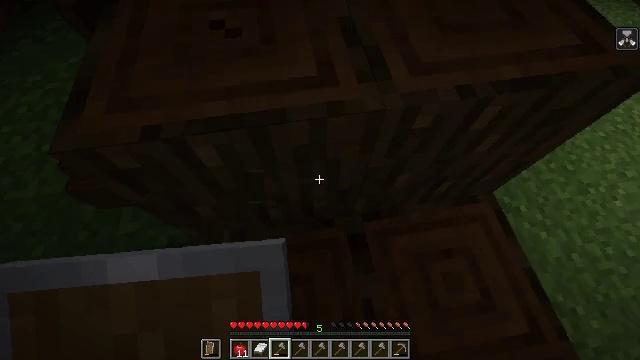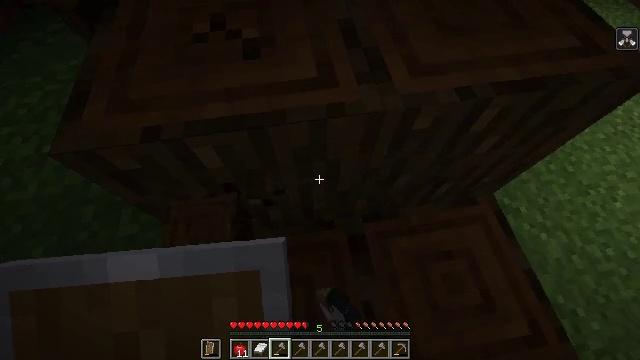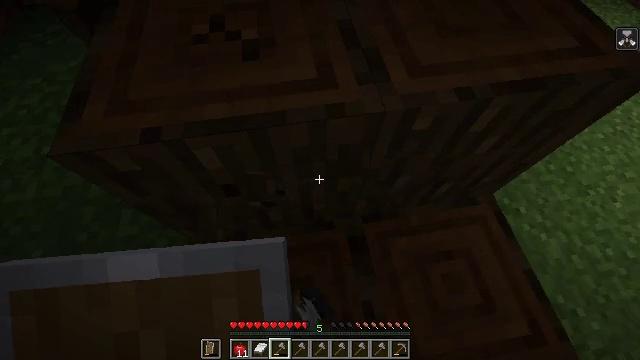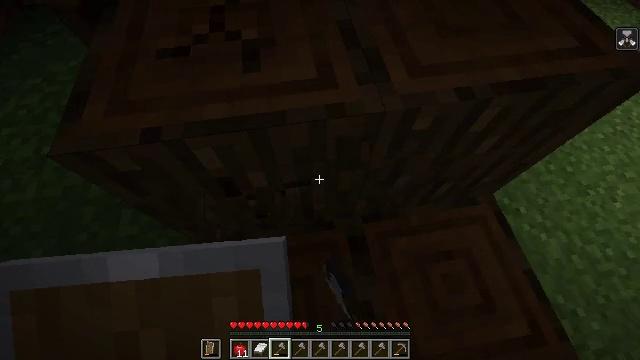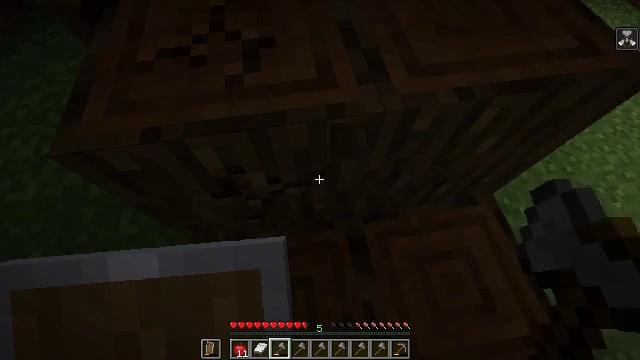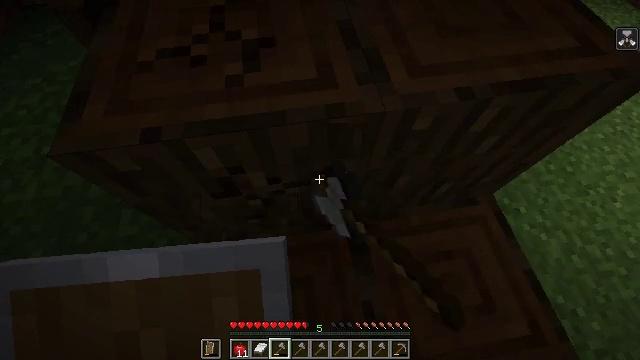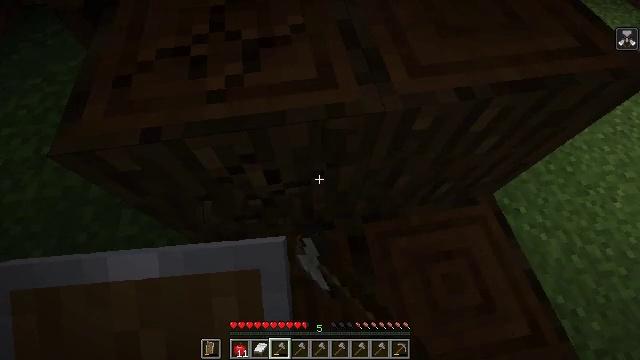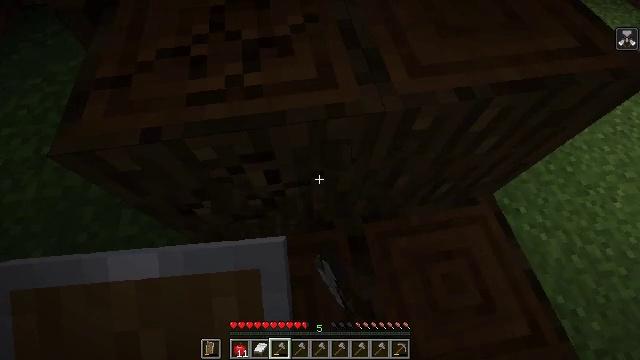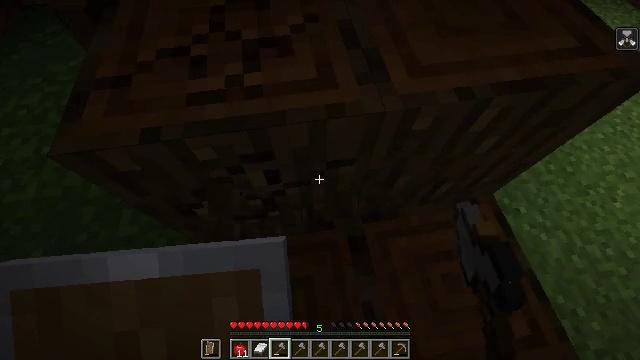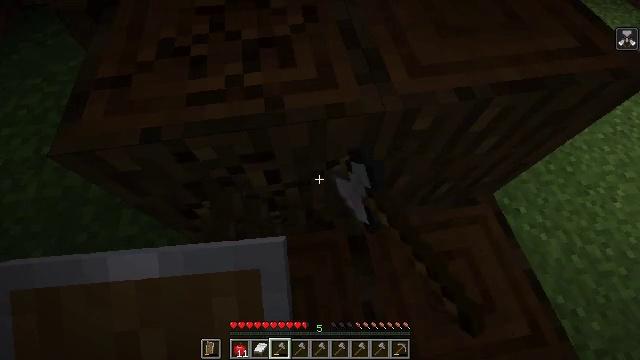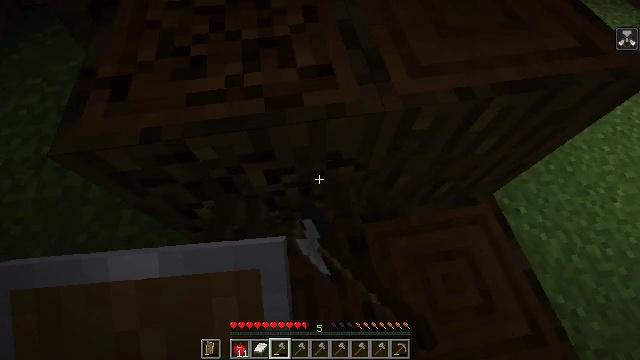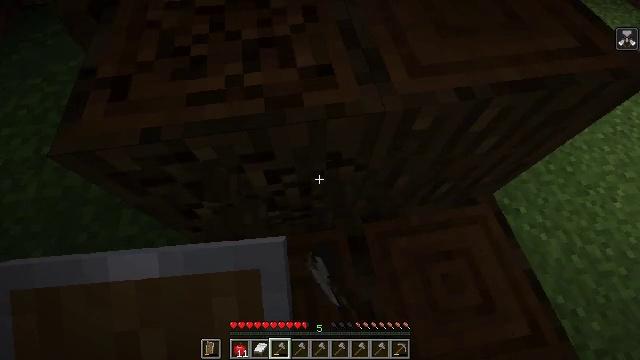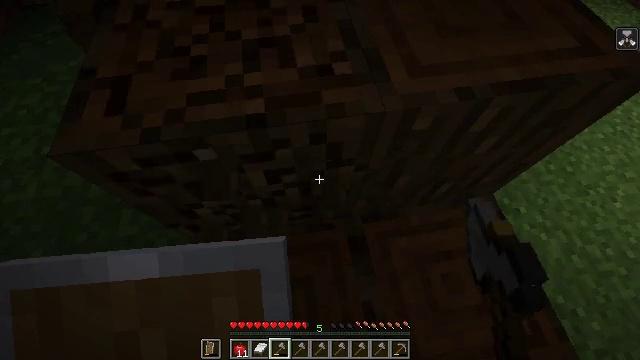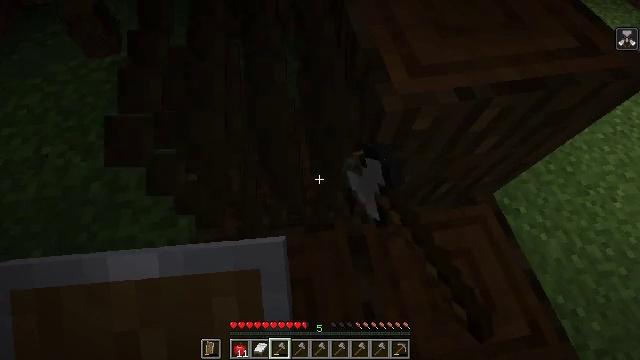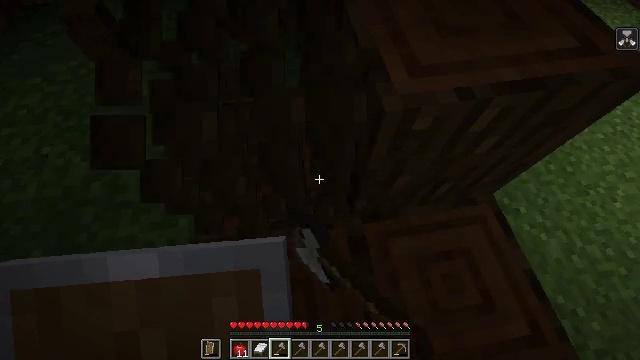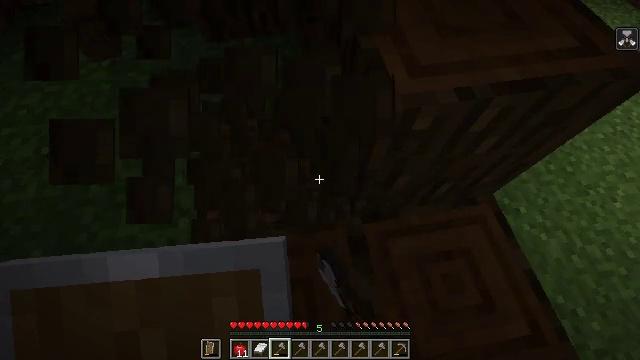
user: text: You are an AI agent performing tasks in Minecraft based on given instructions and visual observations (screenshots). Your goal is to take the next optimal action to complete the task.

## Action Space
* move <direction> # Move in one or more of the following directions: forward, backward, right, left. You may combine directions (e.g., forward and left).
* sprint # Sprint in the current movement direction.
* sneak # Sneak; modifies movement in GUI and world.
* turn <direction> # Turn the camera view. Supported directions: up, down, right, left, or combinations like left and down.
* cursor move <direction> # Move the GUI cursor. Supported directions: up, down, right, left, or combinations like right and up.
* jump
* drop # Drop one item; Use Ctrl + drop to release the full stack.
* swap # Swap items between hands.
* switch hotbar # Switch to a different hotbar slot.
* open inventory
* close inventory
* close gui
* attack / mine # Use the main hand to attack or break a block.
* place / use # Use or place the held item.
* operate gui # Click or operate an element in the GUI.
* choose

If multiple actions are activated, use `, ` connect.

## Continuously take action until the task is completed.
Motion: motion action
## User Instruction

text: Harvest dark oak log for resources.
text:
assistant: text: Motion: attack / mine
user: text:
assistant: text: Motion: attack / mine
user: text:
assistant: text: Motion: attack / mine
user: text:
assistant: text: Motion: attack / mine
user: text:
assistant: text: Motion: attack / mine
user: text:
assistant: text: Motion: attack / mine
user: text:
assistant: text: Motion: attack / mine
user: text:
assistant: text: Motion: attack / mine
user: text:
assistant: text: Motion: attack / mine
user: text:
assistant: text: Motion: attack / mine
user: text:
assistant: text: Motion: attack / mine
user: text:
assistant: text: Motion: attack / mine
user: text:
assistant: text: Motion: attack / mine
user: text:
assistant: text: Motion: attack / mine
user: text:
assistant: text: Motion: attack / mine
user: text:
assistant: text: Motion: attack / mine
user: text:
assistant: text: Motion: turn right and up, attack / mine
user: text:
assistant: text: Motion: turn right and up, attack / mine
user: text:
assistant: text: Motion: turn right and up, attack / mine
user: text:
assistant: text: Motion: turn right, attack / mine
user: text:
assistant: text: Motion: attack / mine
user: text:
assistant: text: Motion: attack / mine
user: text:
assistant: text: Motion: attack / mine
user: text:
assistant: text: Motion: attack / mine
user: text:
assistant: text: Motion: attack / mine
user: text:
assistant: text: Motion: attack / mine
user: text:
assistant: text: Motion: attack / mine
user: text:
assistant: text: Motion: attack / mine
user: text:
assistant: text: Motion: attack / mine
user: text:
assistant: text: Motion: attack / mine